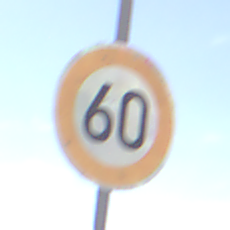
Verkehrszeichen: Geschwindigkeit60
Umgebung: Outdoor, RoadRail
Tageszeit: MorningAfternoon
Wetter: PartlyCloudy
Licht: Natural
Jahreszeit: NotSpecified
Kontrast: HighContrast